Question: I am exploring flot, the jquery graphing library.
I'd like to be able to create a bar chart. Seems like it was not really set up for this. If I contort my data a little, I can get it to mostly do what I envision. Using this code:
'''
var dataSet = [
[ 15132, "Inez" ],
[ 21441, "Rocky" ],
[ 29141, "Jim" ],
[ 18211, "Sophia" ],
[ 17556, "Perry" ],
[ 32251, "Jorge" ],
[ 43560, "Madison" ],
[ 20180, "Gil" ],
[ 12180, "Fran" ],
[ 31018, "Sheila" ],
[ 45143, "Nial" ],
];
function plotChart() {
var d1, xaxisLabels = [], i=0;
d1 = dataSet.map(function(elt){return {label: elt[1], data: [[i++, elt[0]]]};});
i = 0;
// example for xaxis option: {ticks: [[1,'One'], [2,'Two'], [3,'Three'], [4,'Four'], [5,'Five']]},
xaxisLabels = dataSet.map(function(elt) { return [i++, elt[1]]; });
$.plot($("#chart1"),
d1,
{
legend: {
show: true,
container: $('#legend1'),
},
series: {
bars: {
show : true,
align : 'center',
//dataLabels : true,
barWidth : 0.4
}
},
xaxis: { ticks: xaxisLabels },
yaxis: {
ticks: 10
},
grid: {
show: true,
backgroundColor: { colors: ["#fff", "#eee"] }
}
});
}
$(document).ready(plotChart);
'''
This is what I get:

That's pretty good. But I'd like to remove the vertical axis lines. These might make sense in a line chart, but not in a bar chart.
Anyone know how I can do that?
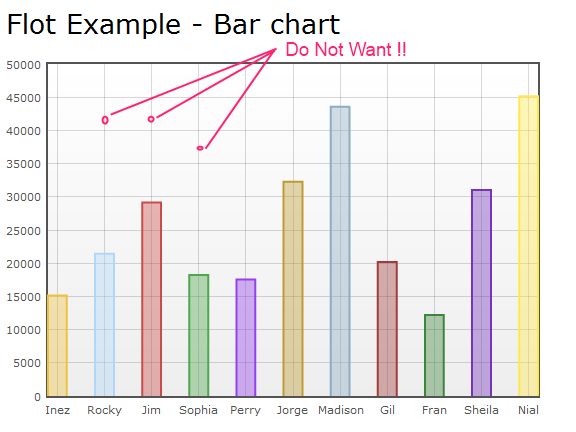
Answer: All you need is
'''
xaxis: { tickLength: 0 }
'''